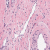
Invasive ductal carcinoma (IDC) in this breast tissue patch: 0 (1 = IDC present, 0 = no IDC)